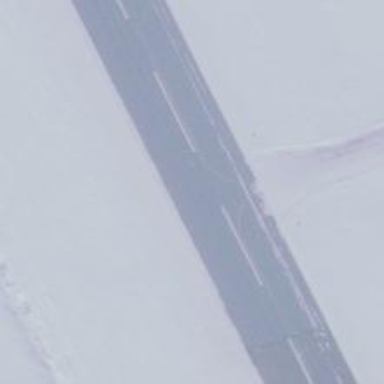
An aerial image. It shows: Asphalt runway at the airport.